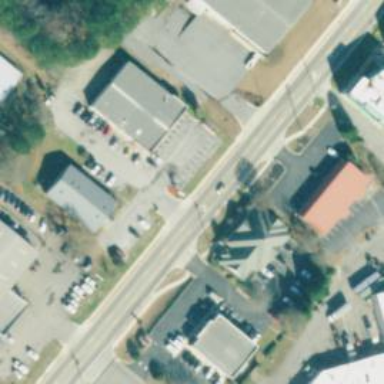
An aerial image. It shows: Tertiary road with separate sidewalks.